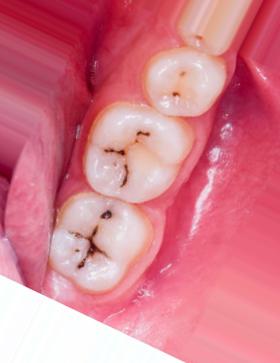
Condition: Caries